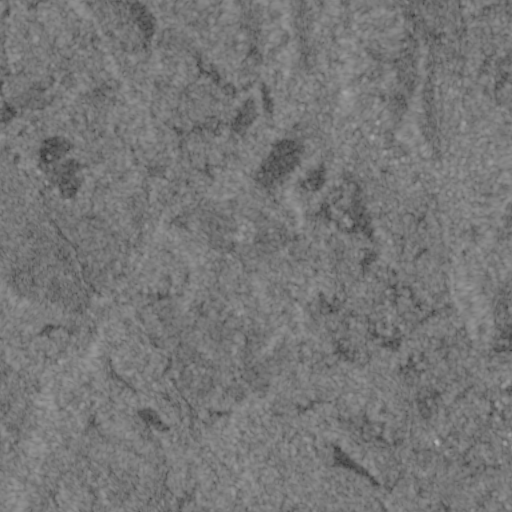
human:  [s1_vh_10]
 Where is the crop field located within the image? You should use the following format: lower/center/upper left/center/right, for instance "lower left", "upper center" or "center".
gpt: The crop field is located in the upper right of the image.
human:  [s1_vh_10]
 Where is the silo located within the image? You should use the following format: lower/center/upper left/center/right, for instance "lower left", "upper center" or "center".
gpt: The silo is located in the center of the image.
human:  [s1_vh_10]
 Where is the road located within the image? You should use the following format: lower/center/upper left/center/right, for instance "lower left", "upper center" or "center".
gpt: There is no road in the image.

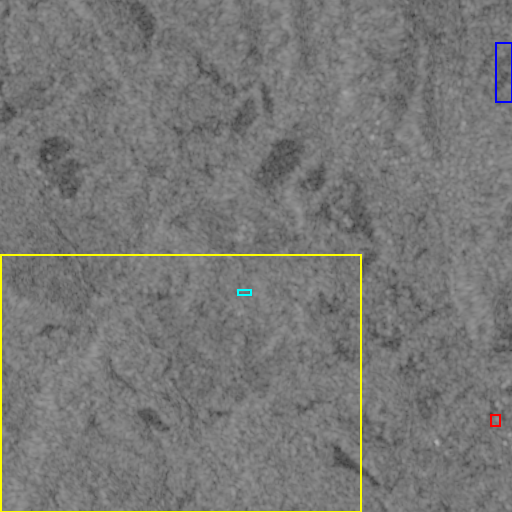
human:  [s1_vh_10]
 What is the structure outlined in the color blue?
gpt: The structure outlined in blue is a crop field.
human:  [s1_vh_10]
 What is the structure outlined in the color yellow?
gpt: The structure outlined in yellow is a park.
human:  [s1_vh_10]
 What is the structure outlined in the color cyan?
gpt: The structure outlined in cyan is a parking lot.
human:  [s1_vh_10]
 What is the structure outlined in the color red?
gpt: The structure outlined in red is a building.
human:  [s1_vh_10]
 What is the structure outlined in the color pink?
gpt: There is no pink outline.